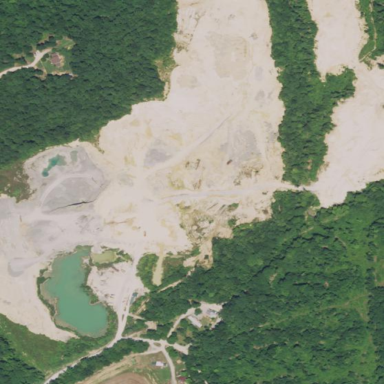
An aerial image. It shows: Quarry area.